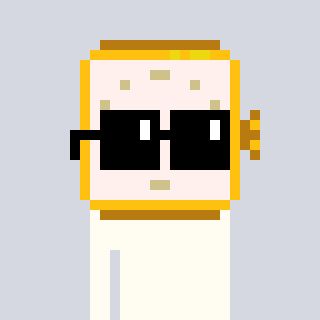
a pixel art character with square black sunglasses, a watch-shaped head and a computerblue-colored body on a cool background